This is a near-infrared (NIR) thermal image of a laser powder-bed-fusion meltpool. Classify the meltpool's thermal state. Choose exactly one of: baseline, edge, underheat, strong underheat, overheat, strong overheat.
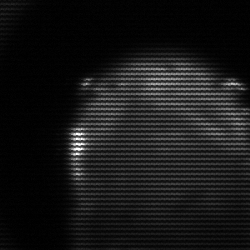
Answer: edge